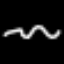
Label: squiggle